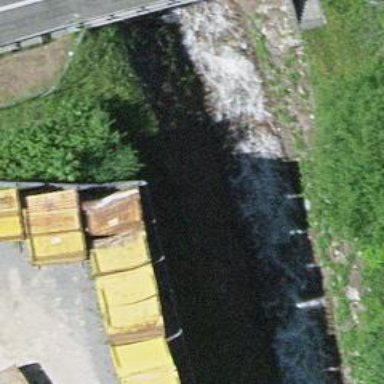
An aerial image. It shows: Retaining wall.